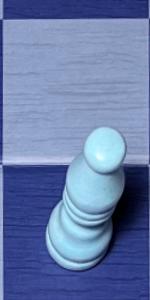
Label: Bishop_White